Field crop: maize
Growth stage: 1
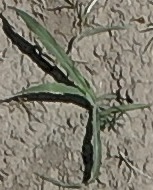
Species: sorghum